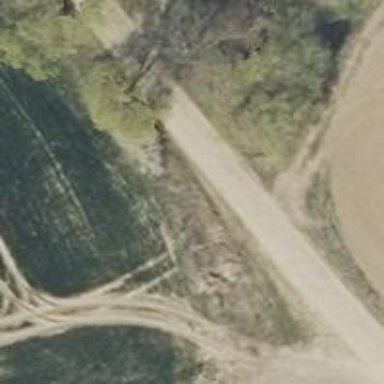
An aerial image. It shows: Culvert tunnel.